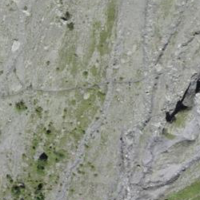
EUNIS habitat code: 48
Species observed at this site:
Dactylorhiza maculata
Gymnadenia conopsea